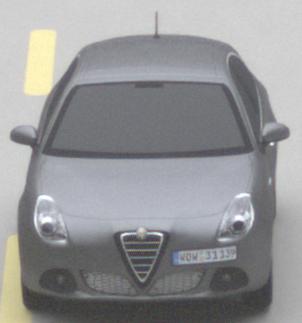
Make: Alfa Romeo
Model: Giulietta 1.4 TB 16V
Detailed model: Giulietta (940)
Model produced from: 2010/05
Model produced until: 2013/03
Doors: 5
Color: gray
Road condition: dry road
Daytime: midday
Contrast: low contrast